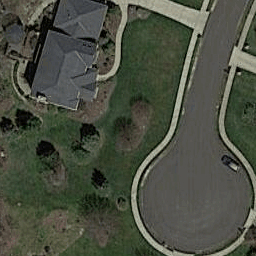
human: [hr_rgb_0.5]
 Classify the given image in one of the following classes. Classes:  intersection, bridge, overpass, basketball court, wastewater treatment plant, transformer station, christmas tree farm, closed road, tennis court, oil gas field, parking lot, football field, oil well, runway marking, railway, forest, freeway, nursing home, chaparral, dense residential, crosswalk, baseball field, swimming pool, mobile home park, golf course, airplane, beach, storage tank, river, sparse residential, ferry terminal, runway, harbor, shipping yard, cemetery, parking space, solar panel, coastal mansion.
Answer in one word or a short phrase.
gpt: closed road